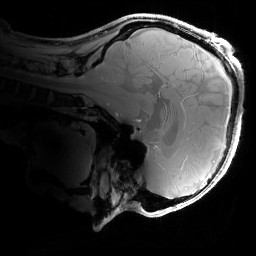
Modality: PDw
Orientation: sagittal
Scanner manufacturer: siemens
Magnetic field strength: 6.98 T
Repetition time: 1.02 s
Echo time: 0.00244 s